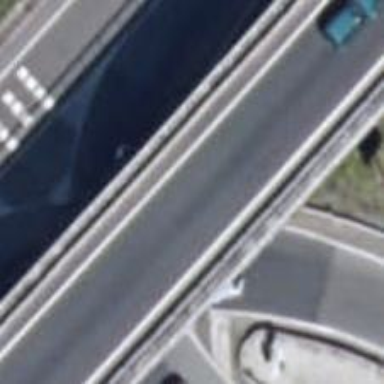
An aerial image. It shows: Motorway link.